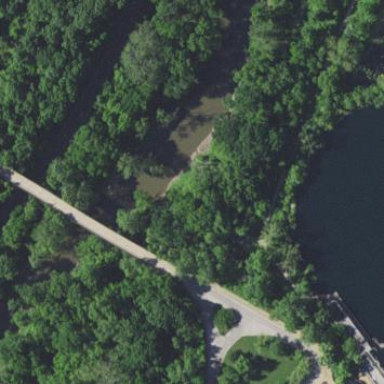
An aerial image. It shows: Pedestrian bridge.